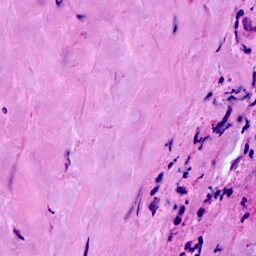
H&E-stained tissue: Breast